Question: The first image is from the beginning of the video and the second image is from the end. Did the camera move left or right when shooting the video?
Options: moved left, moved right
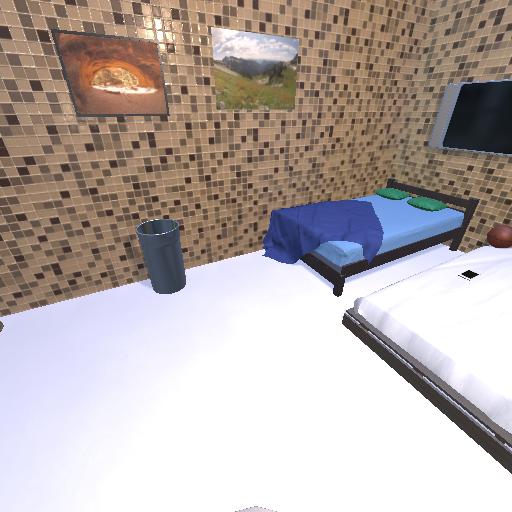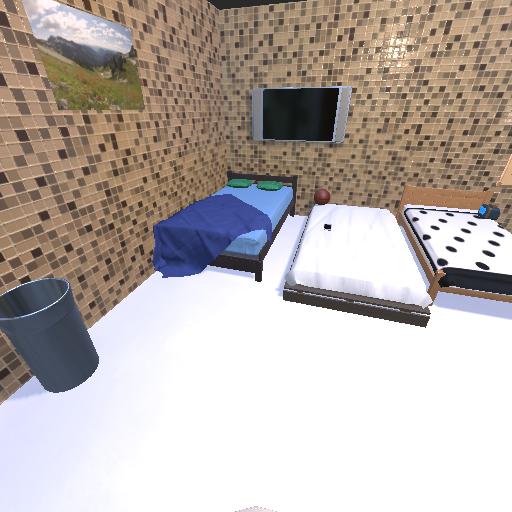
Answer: moved left